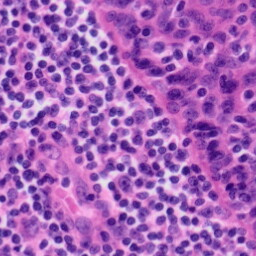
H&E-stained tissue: Tonsil